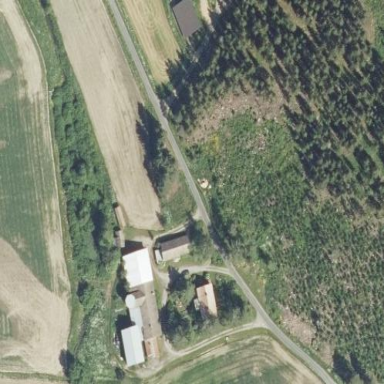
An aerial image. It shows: Farmyard area.